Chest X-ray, PA view. Patient: 40 years old, sex F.
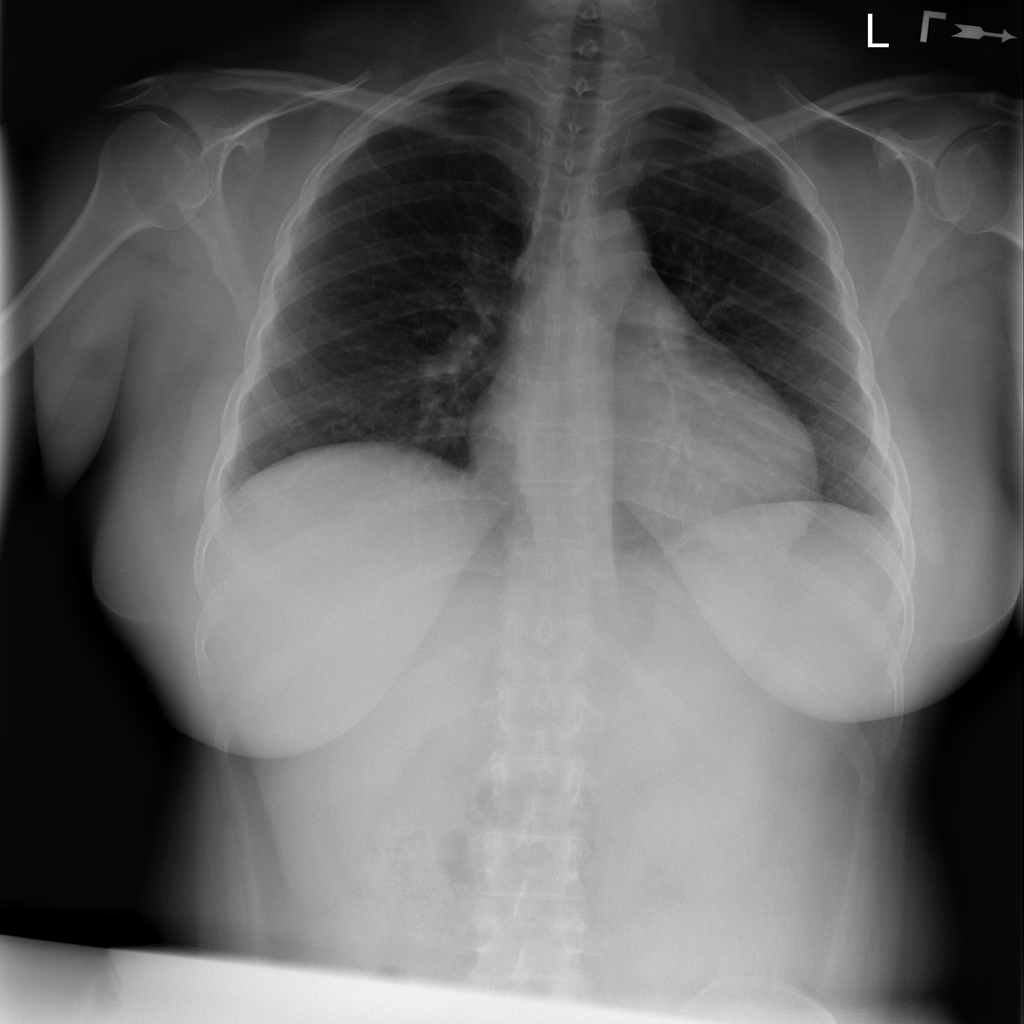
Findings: No Finding